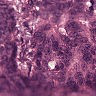
Metastatic tissue present: yes